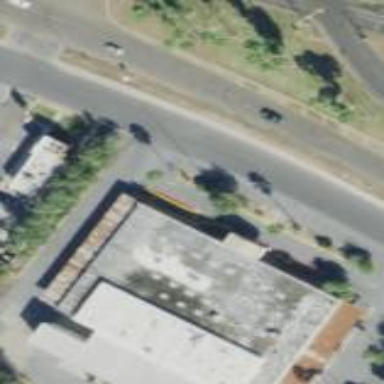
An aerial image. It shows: Building.